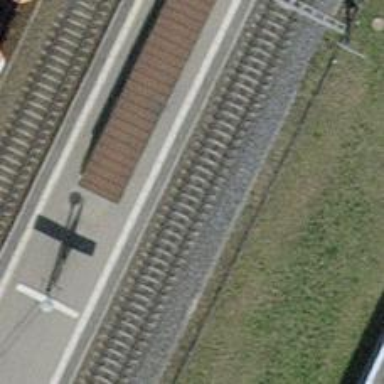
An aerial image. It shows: Stop position for public transport on the railway.